Interaction volume radius: 5 \u00c5
Interaction volume height: 45 \u00c5
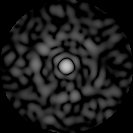
Disorder parameter: 0.8305